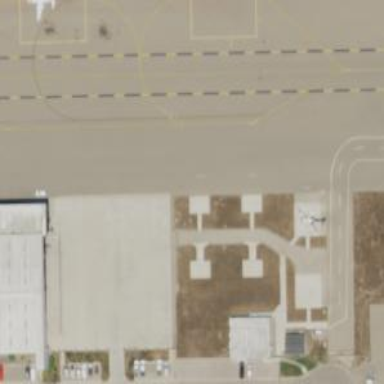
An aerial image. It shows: Image showing helipad at airport.